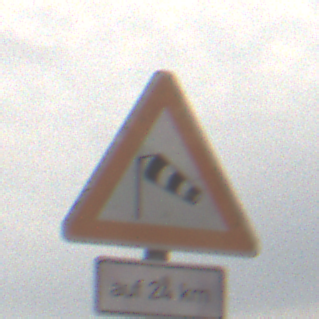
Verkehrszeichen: SeitenwindVonLinks
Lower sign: LaengeEinerStrecke6
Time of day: MorningAfternoon
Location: Outdoor (Nature)
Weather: Overcast
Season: NotSpecified
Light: Natural